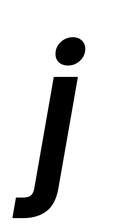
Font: Poppins-SemiBoldItalic